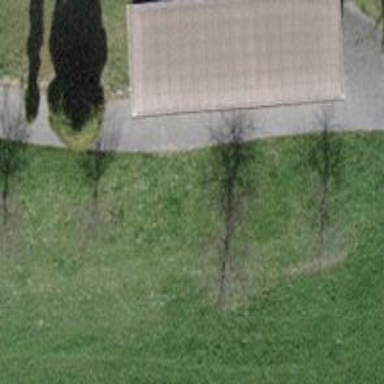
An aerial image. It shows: Deciduous broadleaved tree.